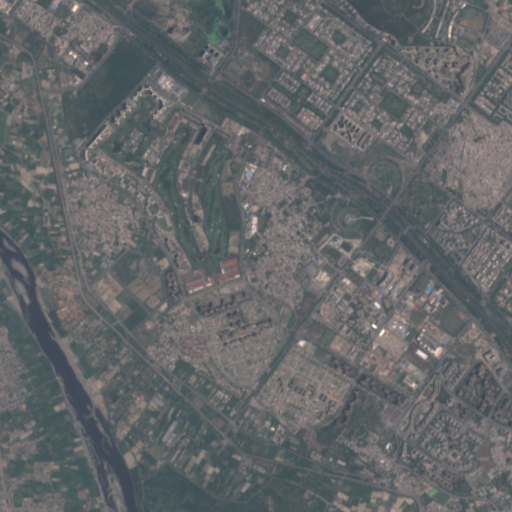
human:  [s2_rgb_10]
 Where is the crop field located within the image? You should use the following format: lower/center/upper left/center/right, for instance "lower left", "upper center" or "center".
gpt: The crop field is located in the center of the image.
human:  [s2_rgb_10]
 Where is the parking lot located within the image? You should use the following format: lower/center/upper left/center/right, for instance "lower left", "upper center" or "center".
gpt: The parking lot is located in the center of the image.
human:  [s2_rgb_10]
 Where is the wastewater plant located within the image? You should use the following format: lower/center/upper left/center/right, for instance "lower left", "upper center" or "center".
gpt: The wastewater plant is located in the center right of the image.
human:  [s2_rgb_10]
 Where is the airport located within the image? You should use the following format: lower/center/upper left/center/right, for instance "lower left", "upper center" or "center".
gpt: There is no airport in the image.